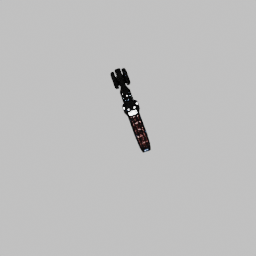
Label: mechanical